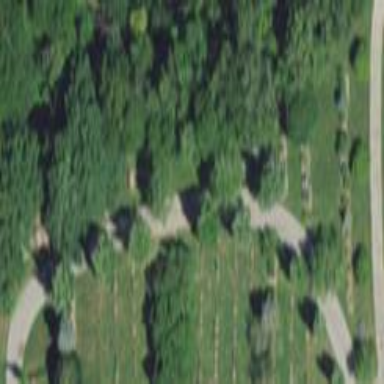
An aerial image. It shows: Cemetery.